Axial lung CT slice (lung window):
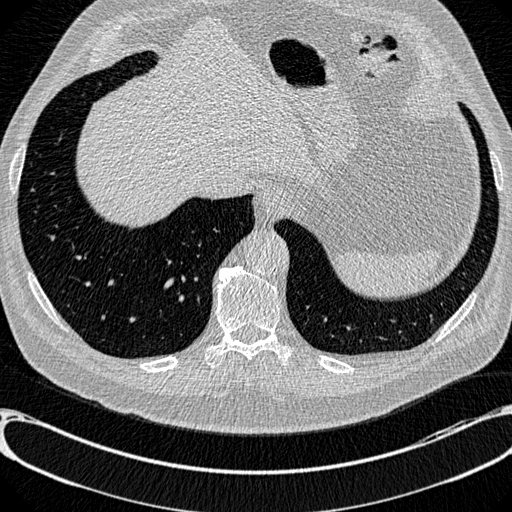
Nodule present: no